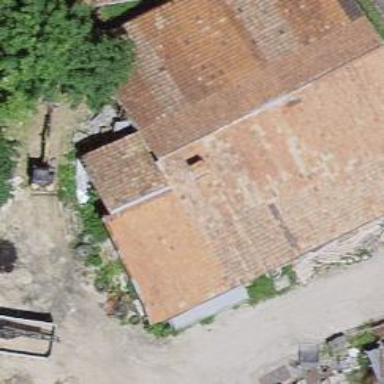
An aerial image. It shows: Farm building.